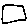
Label: square